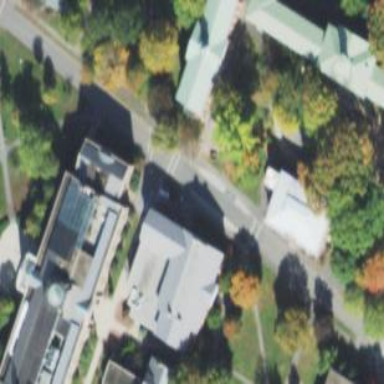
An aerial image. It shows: University building.